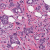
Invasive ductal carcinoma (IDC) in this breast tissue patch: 1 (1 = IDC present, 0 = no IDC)